如图，正方体
$ABCD-A_1B_1C_1D_1$的棱长为$2$，则二面角$B_1-AC-D_1$的大小为\underline{\ \ \ \ \ \ \ \ }。（结果用反三角函数表示）\
\[\vspace{10pt}\]

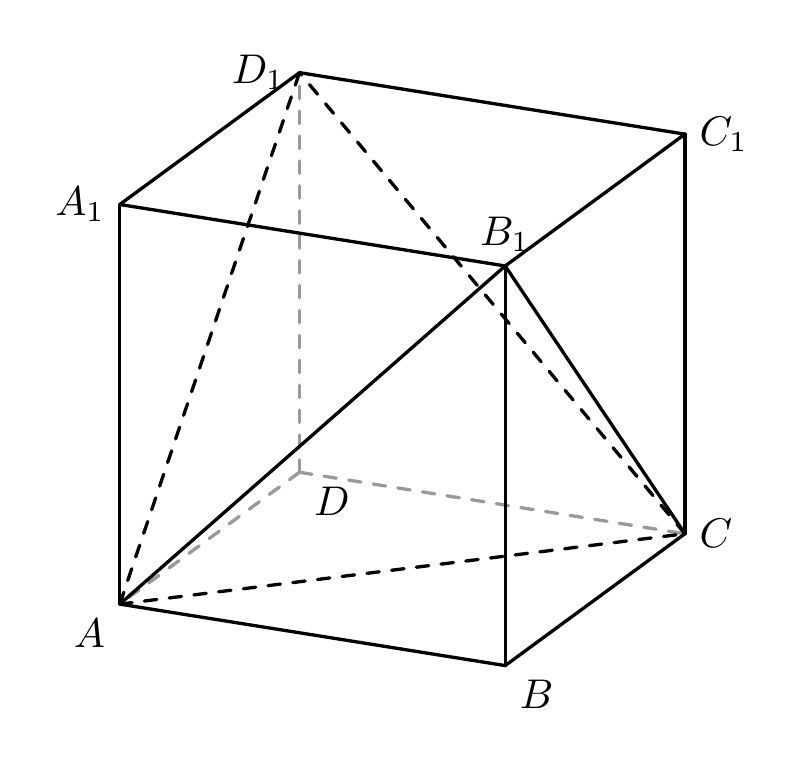
【解答】
\textbf{【答案】} $\arccos\frac{1}{3}$\\
[10pt]

\noindent
\textbf{【分析】} 建立空间直角坐标系，求平面法向量，利用公式求解即可。\\
[10pt]

\noindent
\textbf{【详解】}

 如图，以$D$为原点建立空间直角坐标系，\\
[5pt]
则$A(2,0,0)$，$C(0,2,0)$，$B_1(2,2,2)$，$D_1(0,0,2)$，
\\
[5pt]
$
\therefore \overrightarrow{AC}=(-2,2,0)$，$\overrightarrow{AB_1}=(0,2,2)$，$\overrightarrow{AD_1}=(-2,0,2)$。\\
[5pt]
设平面$B_1AC$的法向量为$
\vec
{n}=(x,y,z)$，则
\[
\begin
{cases}
-2x + 2y = 0
\\
2y + 2z = 0
\end
{cases},
\]
令
$x=1$，则$y=1$，$z=-1$，故$\vec{n}=(1,1,-1)$，\\[5pt]
同理可得平面
$ACD_1$的法向量为$\vec{m}=(1,1,1)$，\\[5pt]
$\therefore \cos\langle\vec{m},\vec{n}\rangle = \frac{\vec{m}\cdot\vec{n}}{|\vec{m}||\vec{n}|} = \frac{1}{3}$，二面角$B_1-AC-D_1$的大小为$\arccos\frac{1}{3}$。\\[5pt]
故答案为：
$\arccos\frac{1}{3}$
。
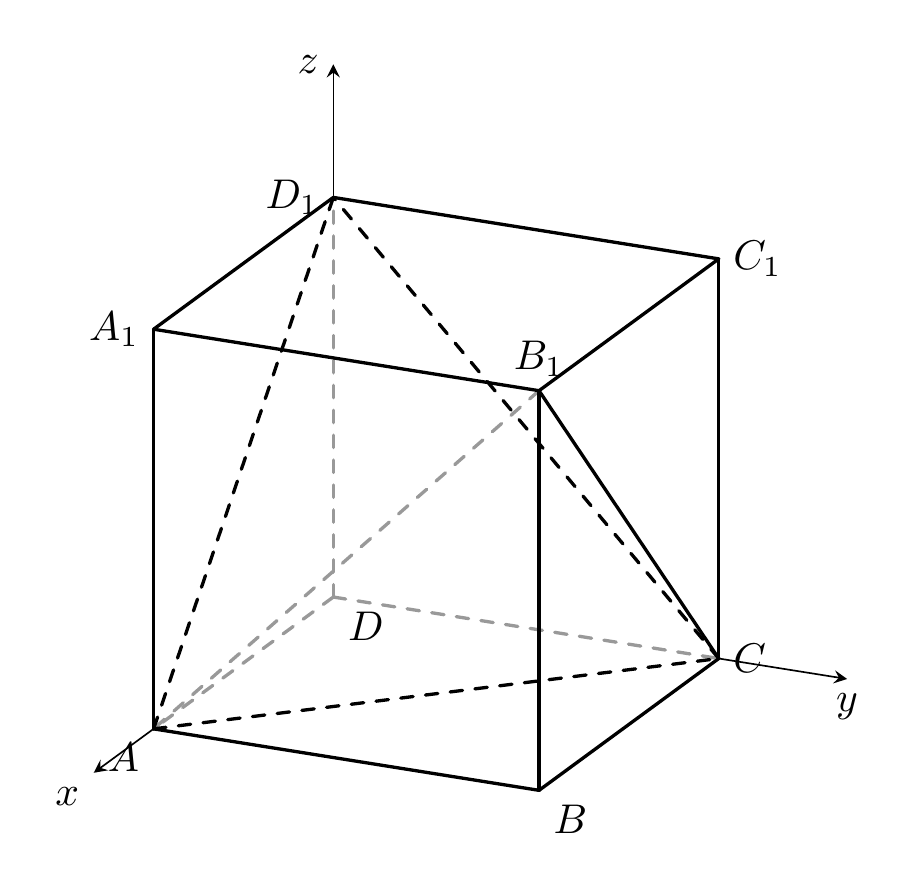